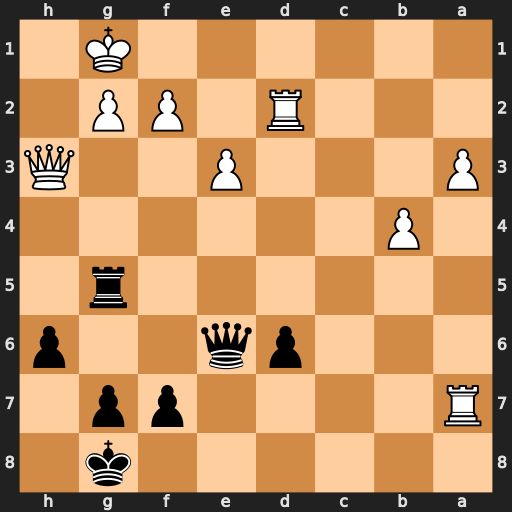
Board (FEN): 6k1/R4pp1/3pq2p/6r1/1P6/P3P2Q/3R1PP1/6K1
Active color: b
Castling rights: -
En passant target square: -
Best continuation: Qxh3 Ra8+ Kh7